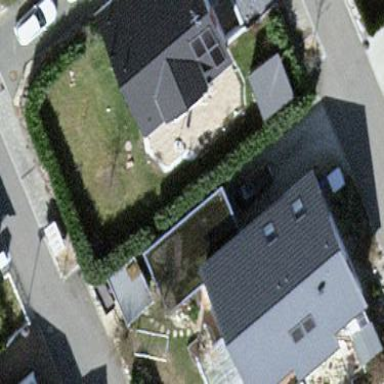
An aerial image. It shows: Garage.